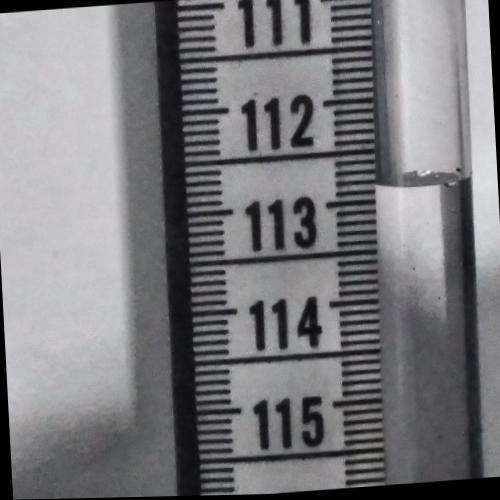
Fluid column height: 112.8 cm